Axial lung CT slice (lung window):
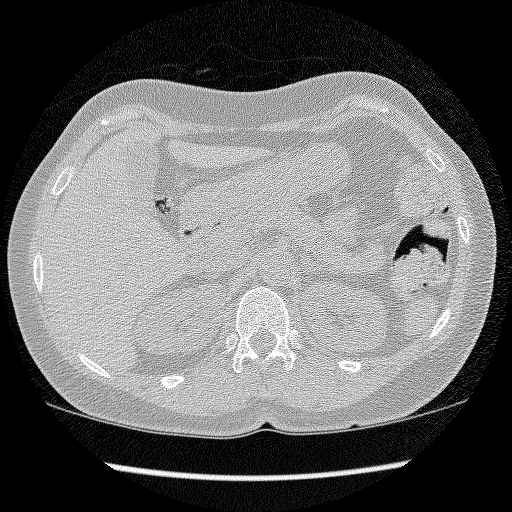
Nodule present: no